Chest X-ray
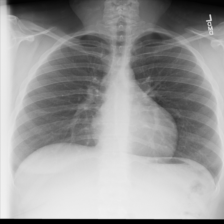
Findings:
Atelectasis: negative
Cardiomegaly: negative
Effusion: negative
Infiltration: positive
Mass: negative
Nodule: negative
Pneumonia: negative
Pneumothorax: negative
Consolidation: negative
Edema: negative
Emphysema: negative
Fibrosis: negative
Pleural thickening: negative
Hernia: negative